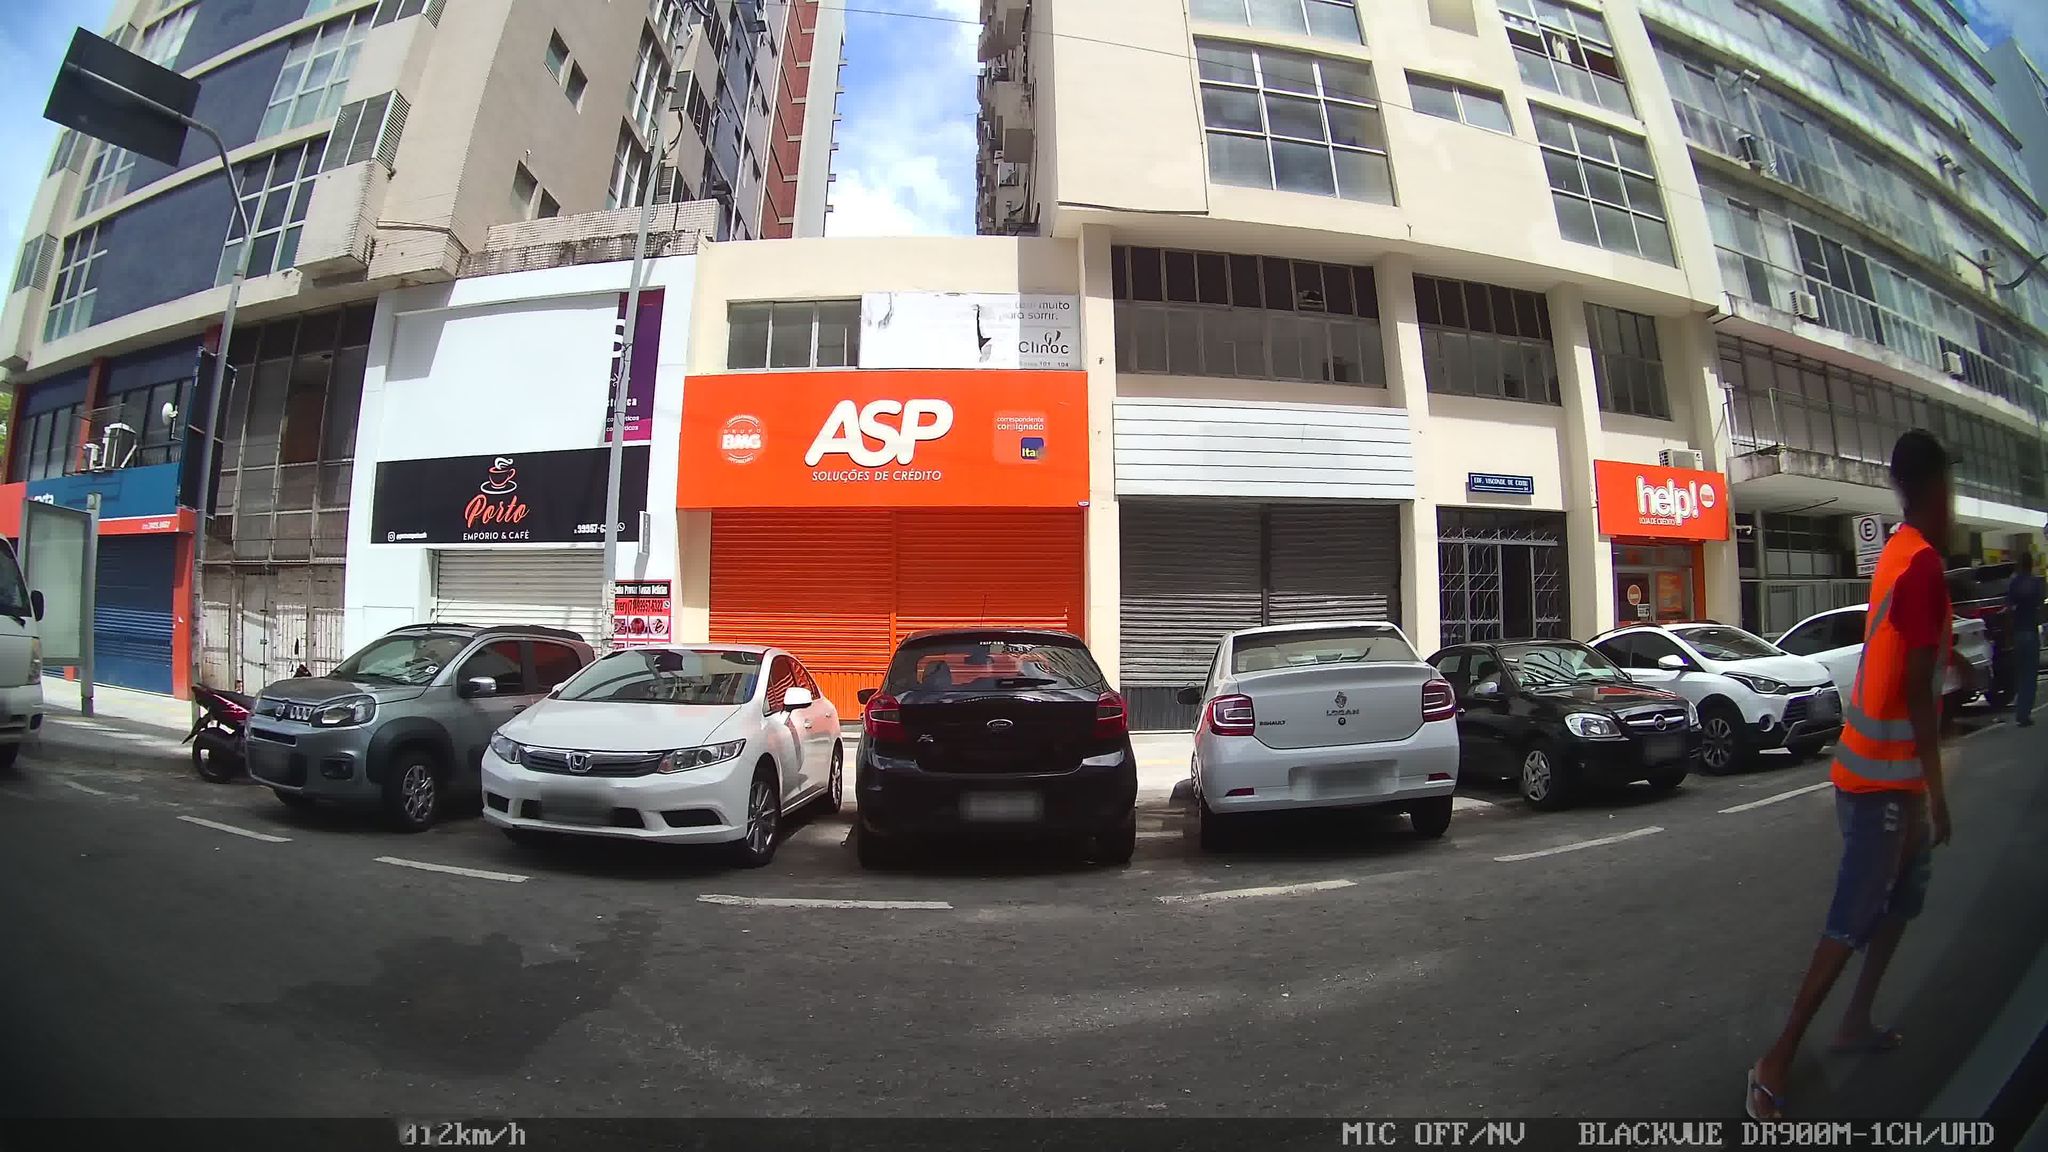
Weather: clear
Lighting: day
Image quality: good
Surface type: driving surface
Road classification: secondary
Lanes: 3
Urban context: urban centre
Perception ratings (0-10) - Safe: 1.56, Lively: 3.89, Beautiful: 3.1, Boring: 2.41, Depressing: 7.4, Wealthy: 3.6